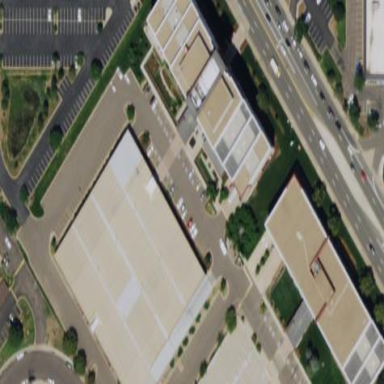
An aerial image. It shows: Office building.